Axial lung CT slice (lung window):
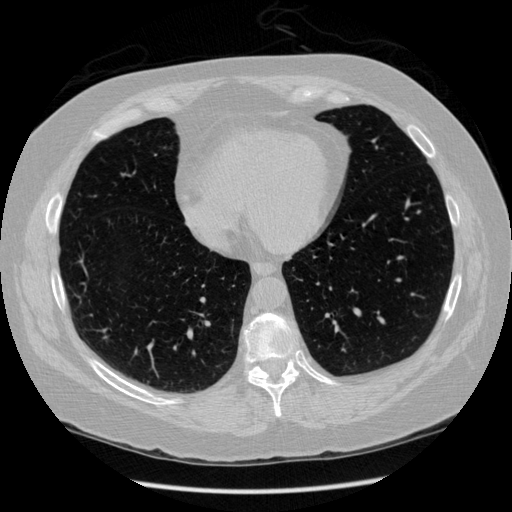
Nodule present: no